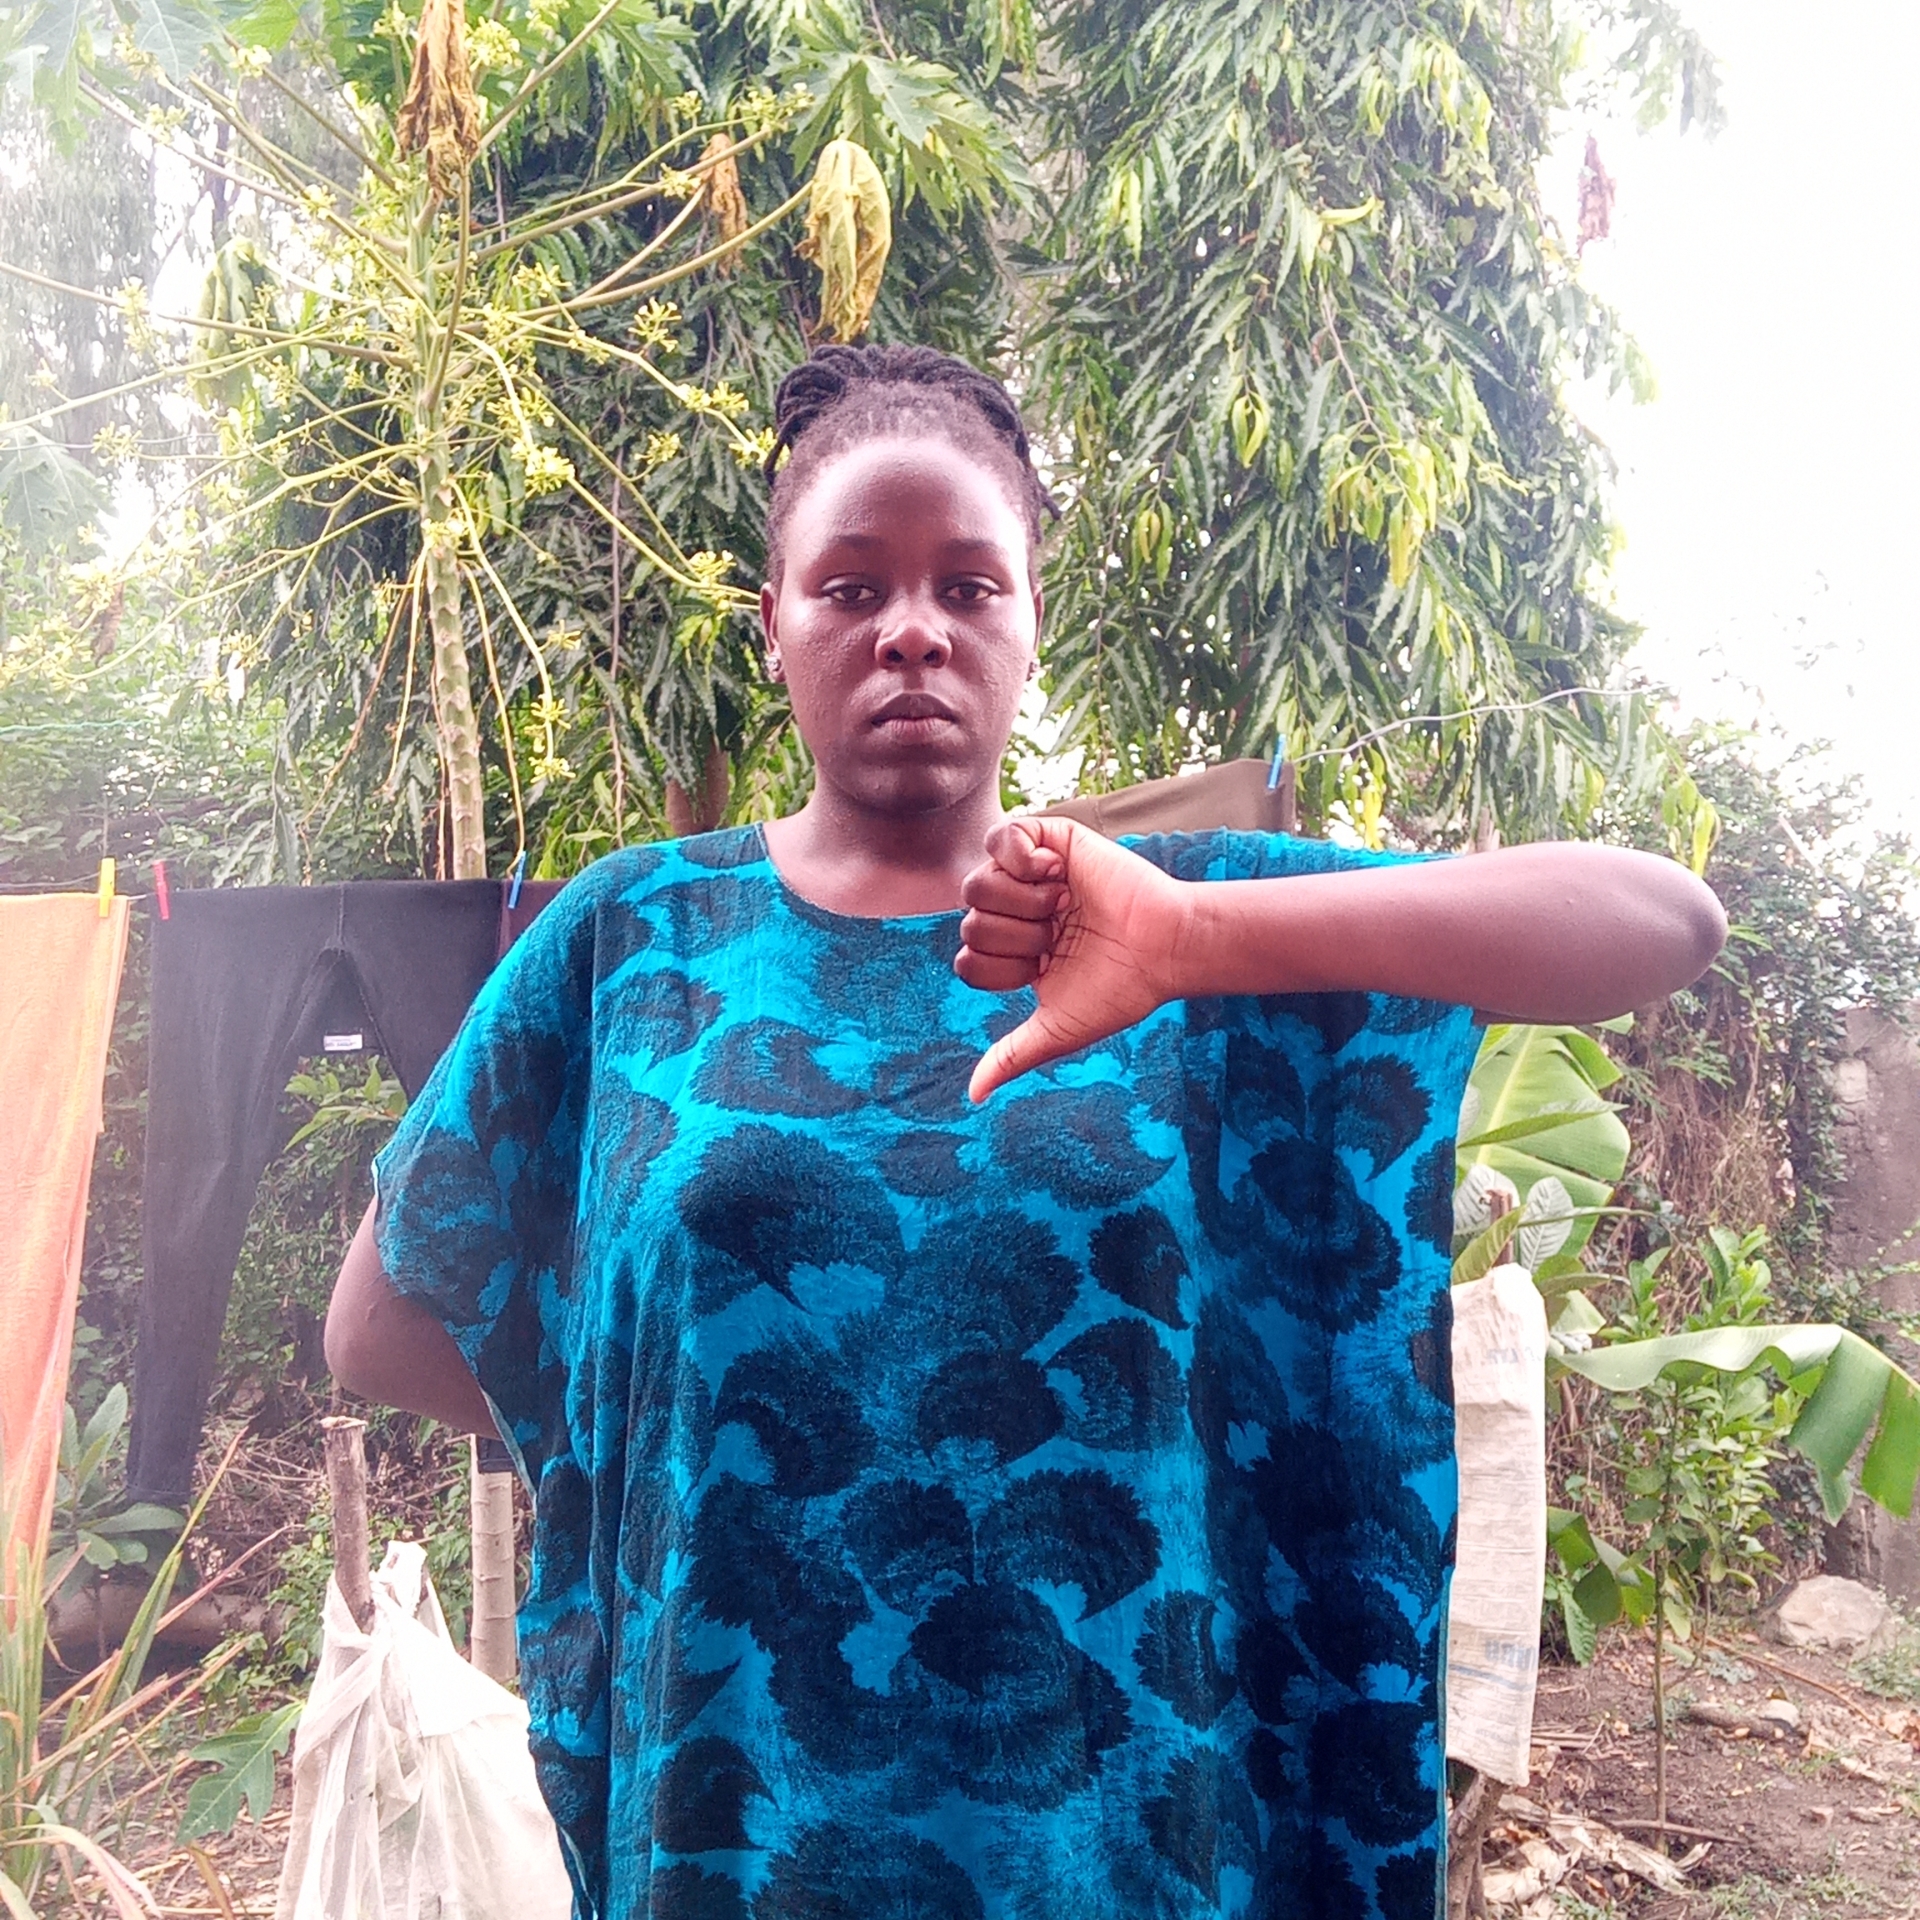
Label: clear